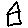
Label: house